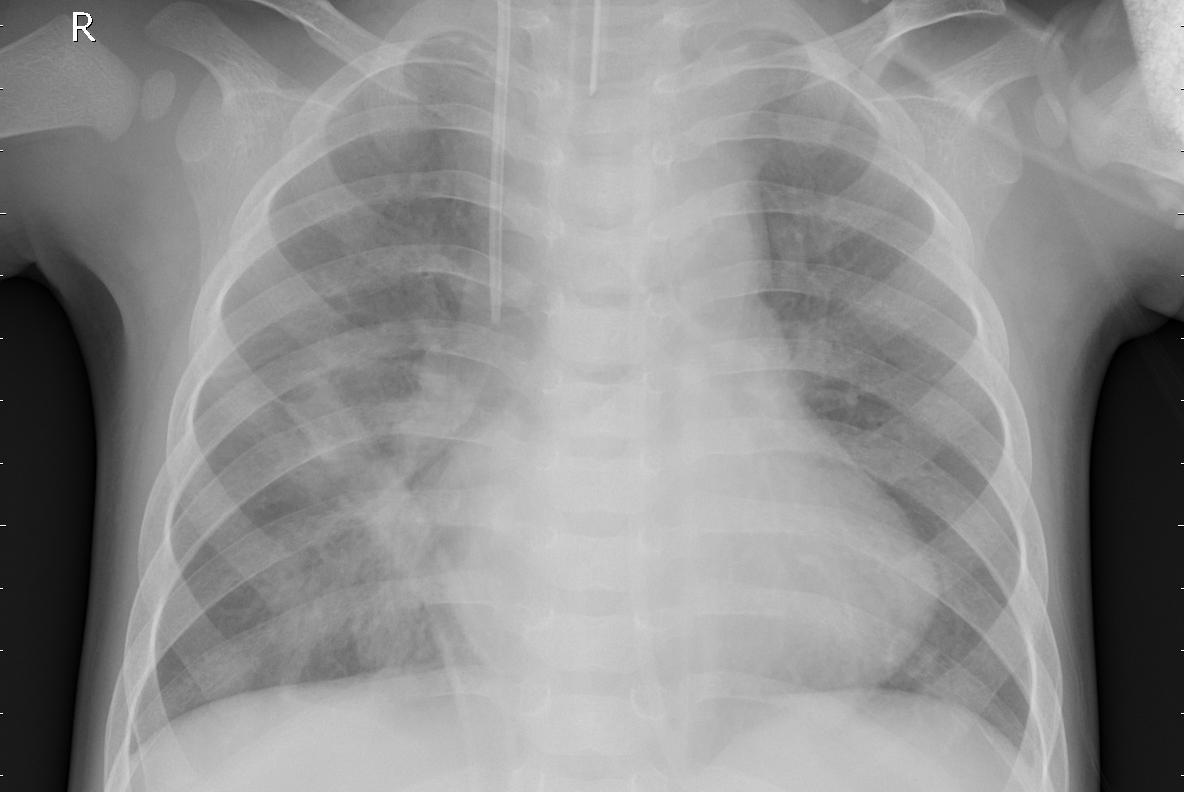
Diagnosis: PNEUMONIA